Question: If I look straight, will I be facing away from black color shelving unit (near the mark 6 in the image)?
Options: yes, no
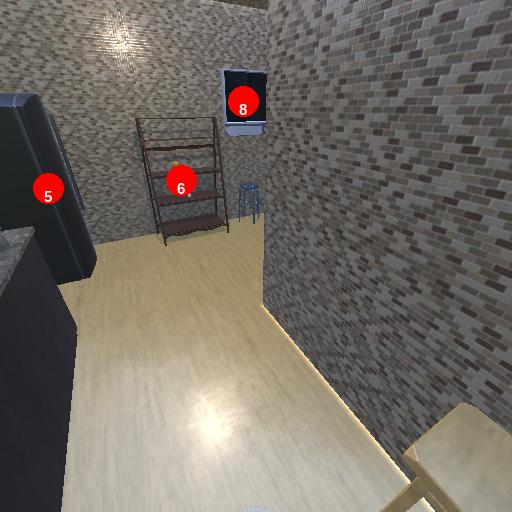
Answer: yes